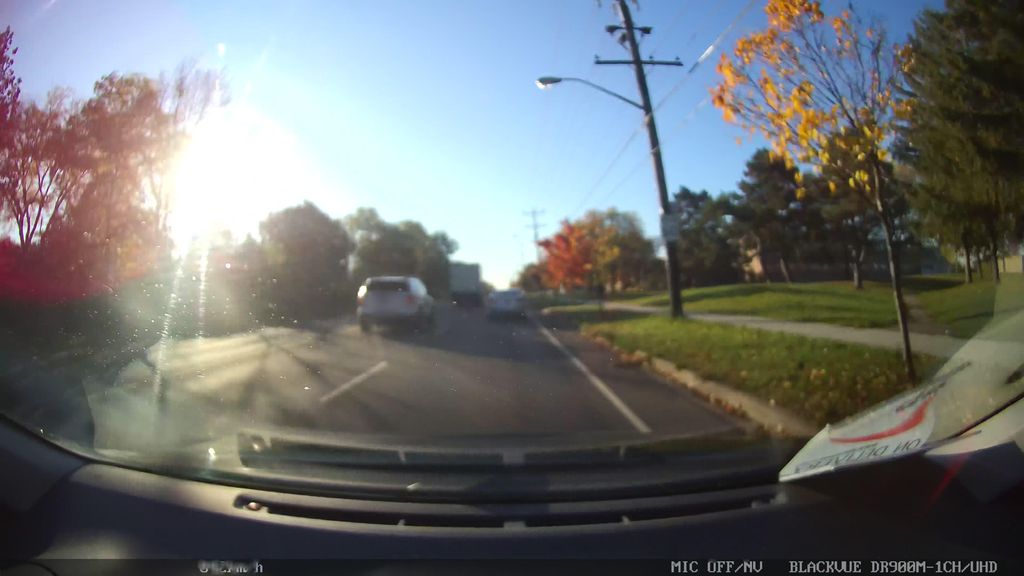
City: toronto